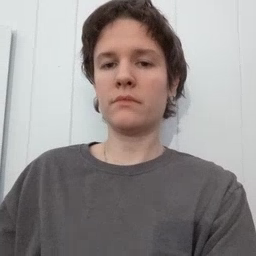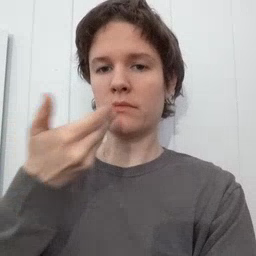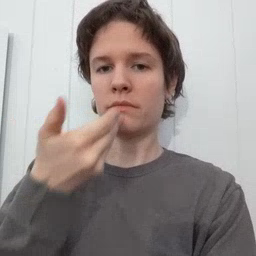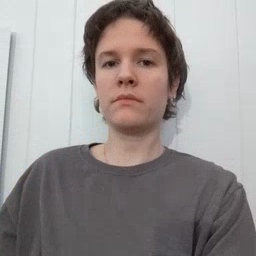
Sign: pizza